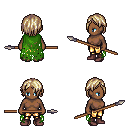
a pixel art fantasy rpg character, female body template, human, dark skin, green tattered cape, gold greaves, white blonde bangs hairstyle, maroon shoes, spear, four views (front, back, left, right), 2x2 character sprite sheet, small pixel art, hard edges, no anti-aliasing